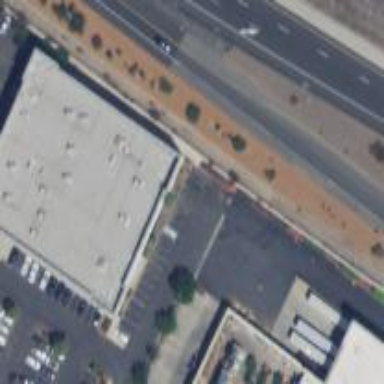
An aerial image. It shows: Building used as fitness center.